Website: home-depot
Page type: billing-address
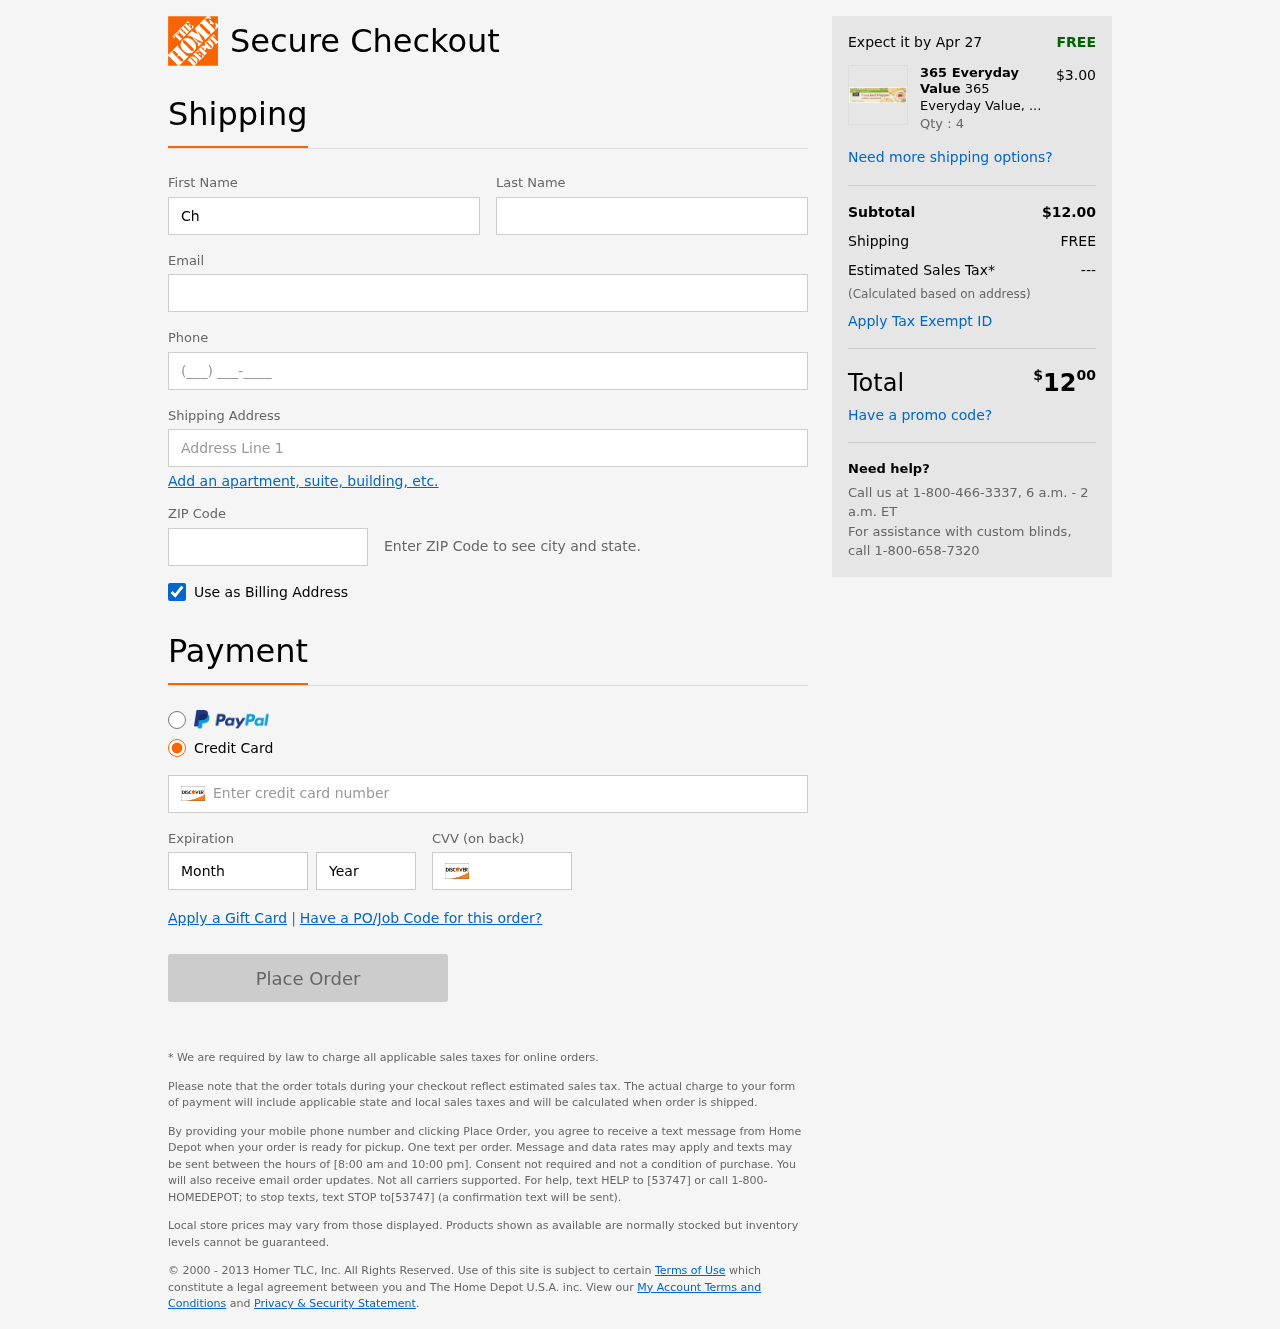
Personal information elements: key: PII_FIRSTNAME
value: Christopher
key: PII_LASTNAME
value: Benitez
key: PII_EMAIL
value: christopher.benitez@gmail.com
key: PII_PHONE
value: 4629864029
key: PII_STREET
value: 35781 Wilson Avenue
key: PII_POSTCODE
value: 29646
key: PII_CARD_NUMBER
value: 6011 8368 7074 9588
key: PII_CARD_EXPIRY_MONTH
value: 04
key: PII_CARD_CVV
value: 260
Product elements: key: PRODUCT1_BRAND
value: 365 Everyday Value
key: PRODUCT1_NAME
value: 365 Everyday Value, Organic Cracked Pepper Water Crackers, 4.4 oz
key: PRODUCT1_PRICE
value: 3
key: PRODUCT1_QUANTITY
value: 4
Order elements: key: ORDER_DELIVERY_DATE
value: Apr 27
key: ORDER_SUBTOTAL
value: $12.00
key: ORDER_SHIPPING_COST
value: FREE
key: ORDER_TAX
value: ---
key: ORDER_TOTAL2
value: $1200